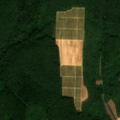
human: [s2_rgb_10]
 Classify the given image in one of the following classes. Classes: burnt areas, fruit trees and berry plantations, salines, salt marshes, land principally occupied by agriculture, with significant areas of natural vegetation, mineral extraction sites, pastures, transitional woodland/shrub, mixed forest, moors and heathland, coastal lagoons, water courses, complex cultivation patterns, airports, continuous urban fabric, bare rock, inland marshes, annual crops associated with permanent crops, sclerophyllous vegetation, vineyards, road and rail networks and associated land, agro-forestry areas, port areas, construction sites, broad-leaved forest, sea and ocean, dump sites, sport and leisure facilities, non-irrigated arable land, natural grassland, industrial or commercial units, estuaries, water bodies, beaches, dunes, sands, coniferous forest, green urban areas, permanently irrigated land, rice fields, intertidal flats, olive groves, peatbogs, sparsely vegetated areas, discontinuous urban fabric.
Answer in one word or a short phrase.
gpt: vineyards, land principally occupied by agriculture, with significant areas of natural vegetation, broad-leaved forest, transitional woodland/shrub